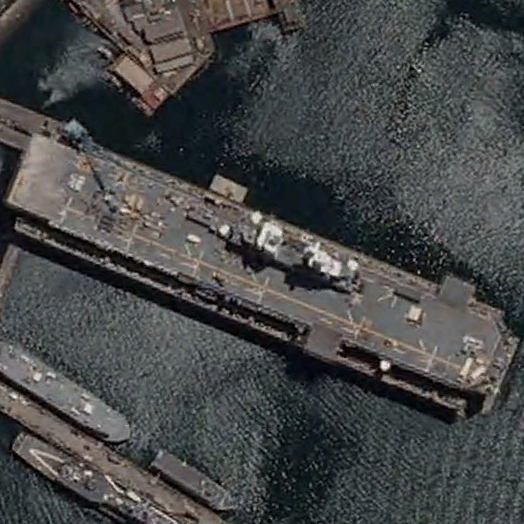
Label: assault